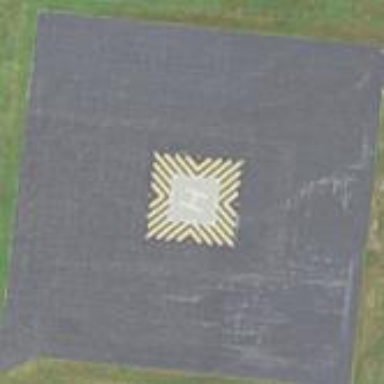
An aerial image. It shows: Concrete helipad at airport.